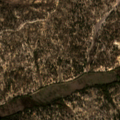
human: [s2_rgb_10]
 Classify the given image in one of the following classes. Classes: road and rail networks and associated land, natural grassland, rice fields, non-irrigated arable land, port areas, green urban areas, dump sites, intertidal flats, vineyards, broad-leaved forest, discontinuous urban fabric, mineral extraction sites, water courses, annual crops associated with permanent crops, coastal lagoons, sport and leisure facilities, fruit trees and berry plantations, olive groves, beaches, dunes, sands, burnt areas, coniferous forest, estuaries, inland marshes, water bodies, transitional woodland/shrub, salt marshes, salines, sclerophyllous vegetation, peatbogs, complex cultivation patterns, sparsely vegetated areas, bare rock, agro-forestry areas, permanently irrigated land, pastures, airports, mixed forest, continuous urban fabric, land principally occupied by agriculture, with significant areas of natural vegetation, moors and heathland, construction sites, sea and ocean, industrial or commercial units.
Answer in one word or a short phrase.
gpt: rice fields, agro-forestry areas, broad-leaved forest